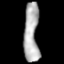
Tissue: lung
Cell type: Endothelial cells
Senescence score: 0.5587
Nuclear area (px): 877
Mean DAPI intensity: 174.129